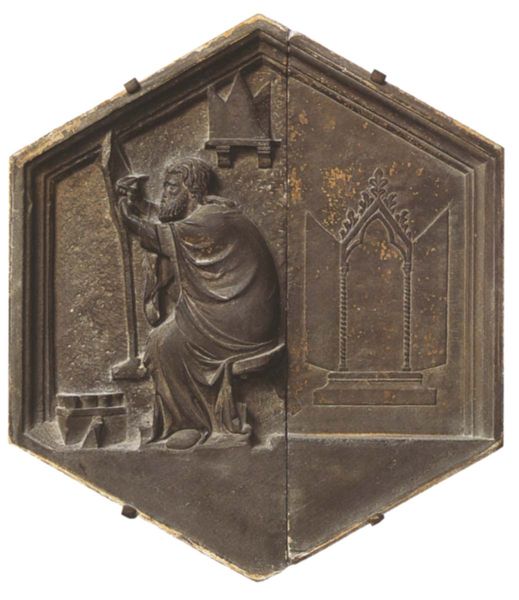
Titel: Die Malerei
Künstler: Andrea Pisano
Institution: Florenz, Museo dell’Opera del Duomo
Schlagwörter: mann, grau, bart, regal, stein, gewand, sitzend, krone, locken, relief, detail, metall, bronze, steinmetz, foto, halterung, autor, kachel, malen, altar, handwerker, schreiben, mönch, guss, sechseck, bildhauer, krne